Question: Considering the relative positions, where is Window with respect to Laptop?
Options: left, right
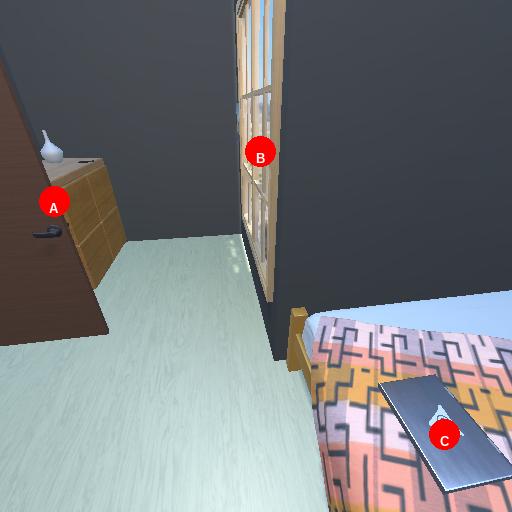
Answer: left